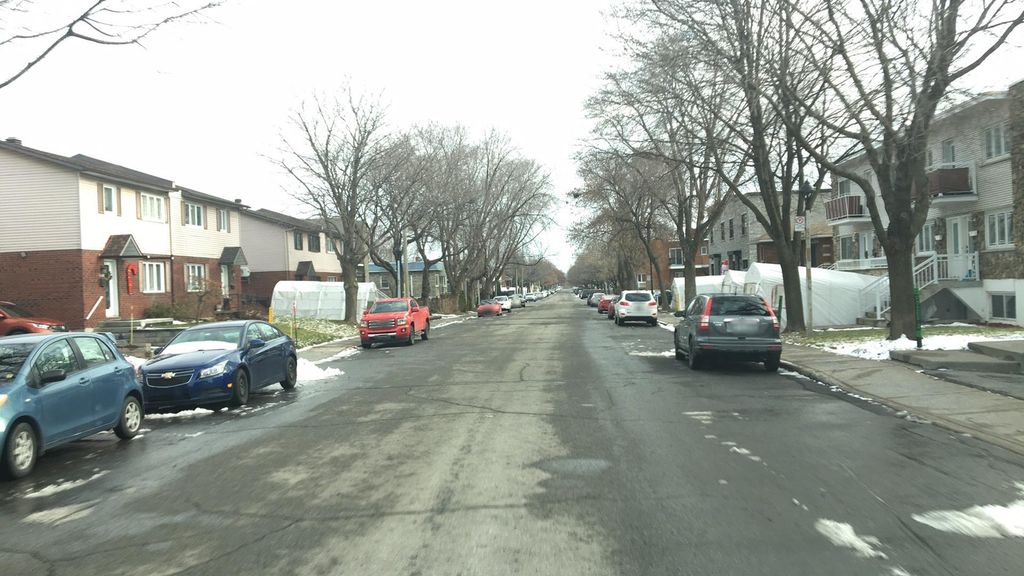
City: montreal